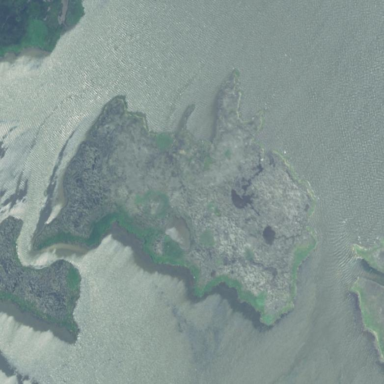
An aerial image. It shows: Islet.